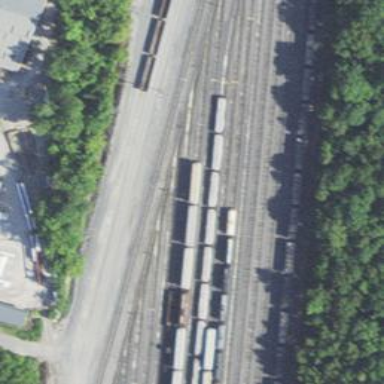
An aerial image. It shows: Railway yard in service.